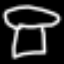
Label: mushroom